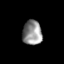
Tissue: skin
Cell type: Fibroblasts
Senescence score: 0.8026
Nuclear area (px): 462
Mean DAPI intensity: 145.658